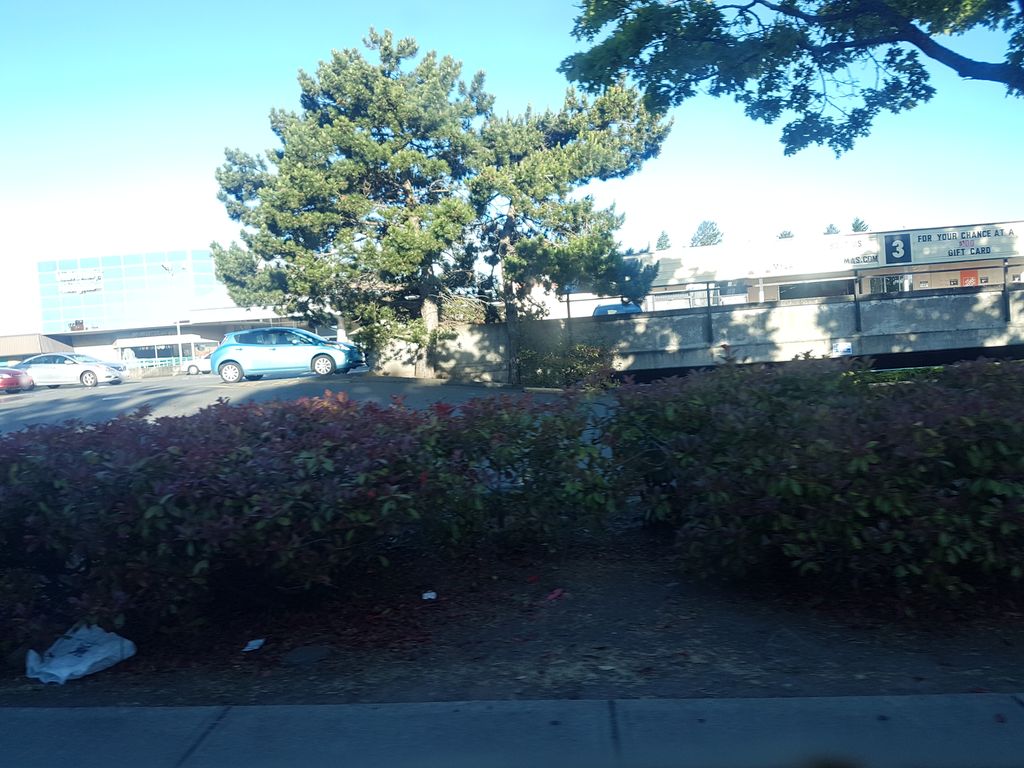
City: victoria